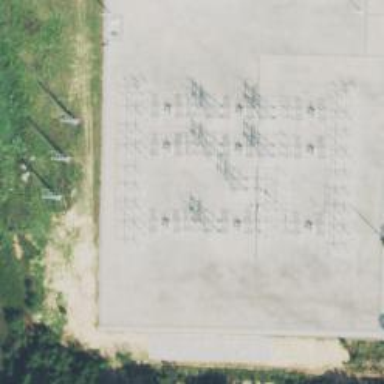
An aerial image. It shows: Switch used for power control.